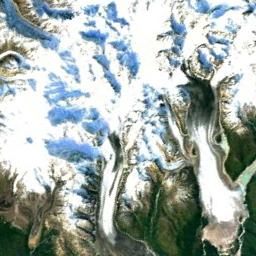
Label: snowberg